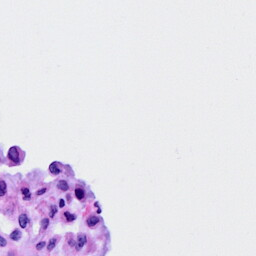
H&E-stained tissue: Ovarian